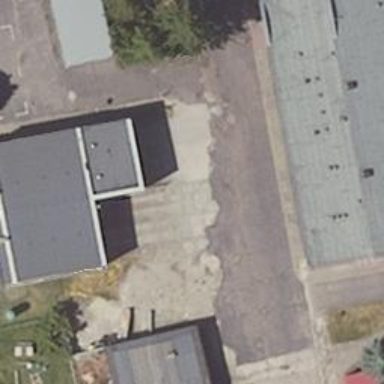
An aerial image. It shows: Vehicle inspection site.